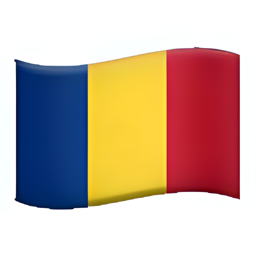
Name: flag for romania
Emoji: 🇷🇴
Group: Flags
Sub-group: country-flag